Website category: auto
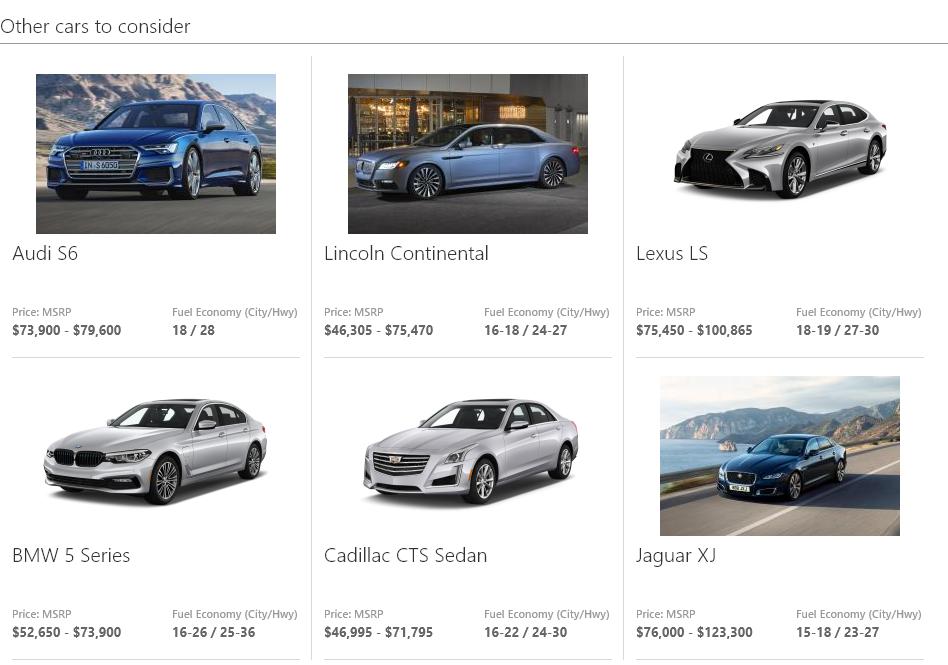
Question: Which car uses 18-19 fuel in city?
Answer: Lexus LS

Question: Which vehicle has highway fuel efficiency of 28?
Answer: Audi S6

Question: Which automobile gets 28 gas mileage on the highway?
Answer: Audi S6

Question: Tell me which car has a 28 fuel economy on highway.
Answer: Audi S6

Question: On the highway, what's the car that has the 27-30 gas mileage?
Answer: Lexus LS

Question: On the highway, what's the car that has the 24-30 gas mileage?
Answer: Cadillac CTS Sedan

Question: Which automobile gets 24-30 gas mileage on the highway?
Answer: Cadillac CTS Sedan

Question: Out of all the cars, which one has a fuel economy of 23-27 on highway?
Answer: Jaguar XJ

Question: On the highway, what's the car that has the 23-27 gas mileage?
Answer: Jaguar XJ

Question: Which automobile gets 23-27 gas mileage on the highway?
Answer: Jaguar XJ

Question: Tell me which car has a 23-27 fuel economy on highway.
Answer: Jaguar XJ

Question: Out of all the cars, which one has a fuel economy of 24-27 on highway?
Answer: Lincoln Continental

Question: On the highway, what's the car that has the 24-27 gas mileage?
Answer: Lincoln Continental

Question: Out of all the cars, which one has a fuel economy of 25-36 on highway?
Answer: BMW 5 Series

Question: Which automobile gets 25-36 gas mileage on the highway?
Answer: BMW 5 Series

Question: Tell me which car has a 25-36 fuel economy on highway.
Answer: BMW 5 Series